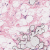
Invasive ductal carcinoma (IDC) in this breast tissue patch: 0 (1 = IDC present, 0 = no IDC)